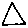
Label: triangle